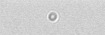
Label: camera_spot